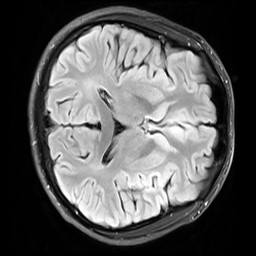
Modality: FLAIR
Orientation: axial
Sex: male
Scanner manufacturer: siemens
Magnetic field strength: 3 T
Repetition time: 10 s
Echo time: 0.09 s